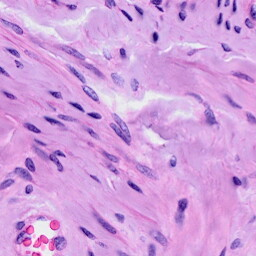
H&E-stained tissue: Cervix